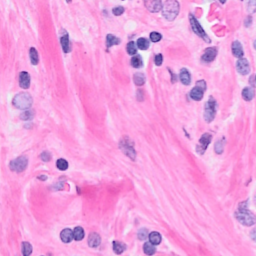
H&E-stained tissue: Breast